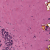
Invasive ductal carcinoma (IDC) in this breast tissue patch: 0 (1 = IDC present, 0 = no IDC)